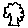
Label: tree